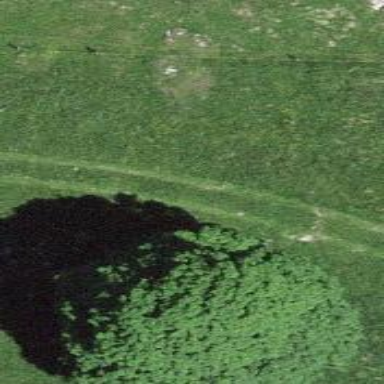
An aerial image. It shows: Path.